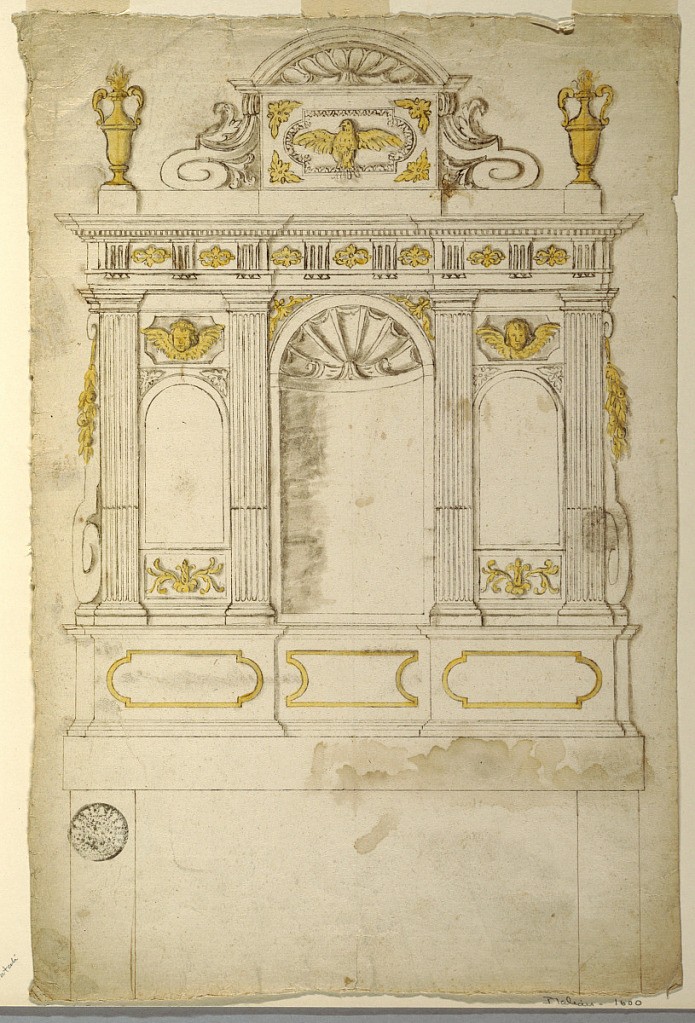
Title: Elevation of an altar retable for a project
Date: ca. 1570-1600
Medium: Incised lines; black chalk, pen, ink, brush, yellow, grayish brown water colors on paper
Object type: Drawing
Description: Intended to be executed in stone, probably in gilt bronze parts. The mensa is outlined. The retable has a dado below with projecting lateral parts. The three main sections show framings of panels. Four fluted Doric pilasters at left support the the entablature. In the central interval is a niche with a standing shell in the concha. In the lateral intervals are what are probably smaller niches, with decorated dados below; with cherubim in panels above them. Laterally are butress volutes, with bunches of fruit hanging above. The triglyph frieze shows rosettes. On top is a low attic and vases containing fire standing upon the corners. In the center is a pediment consisting of a panel with a dove, between volutes and on top a circular pediment with a shell.